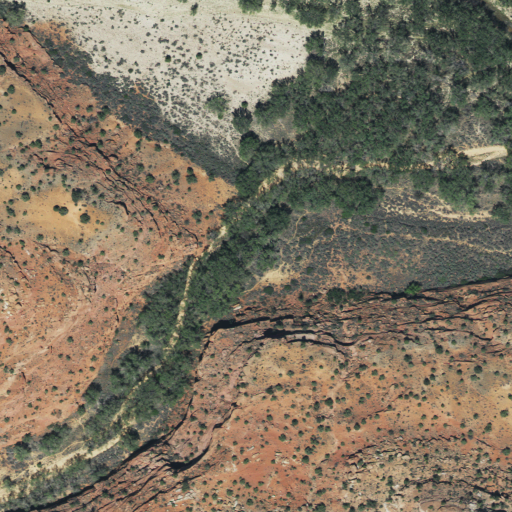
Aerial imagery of valley in Utah named Phipps Wash containing shrub, herbaceous wetlands, woody wetlands, and pasture